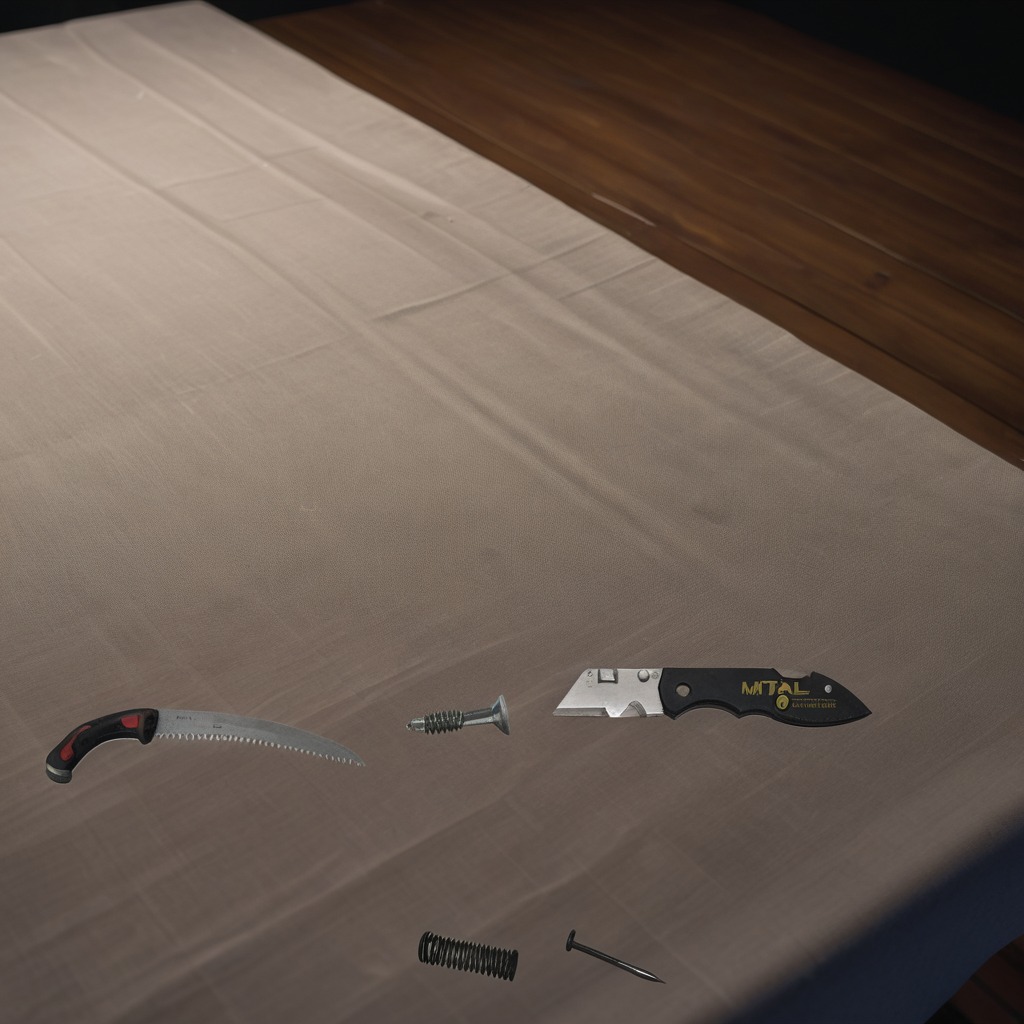
A utility knife, a metal machine screw, an iron nail, a coiled metal spring, and a handheld metal saw are lying on the wooden table.